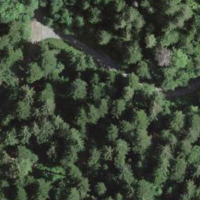
EUNIS habitat code: 43
Species observed at this site:
Rosa pendulina
Petasites albus